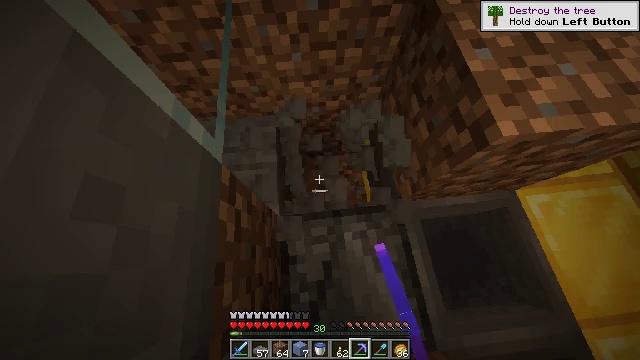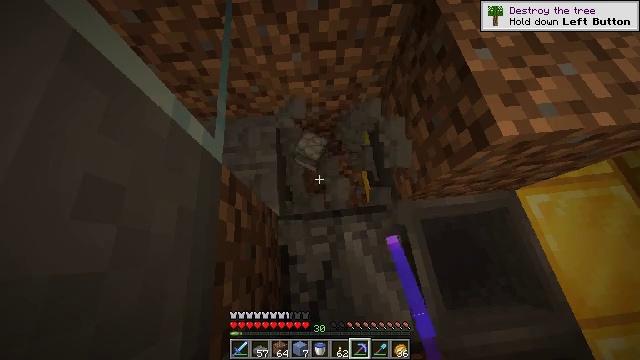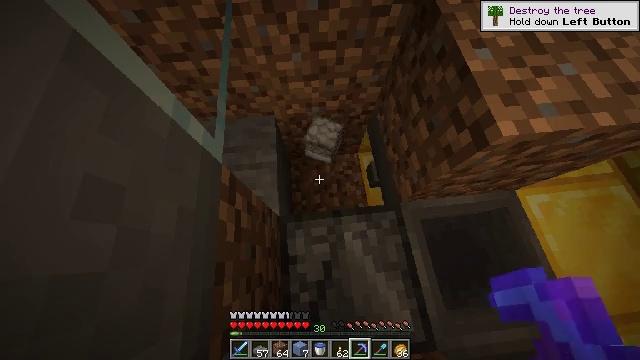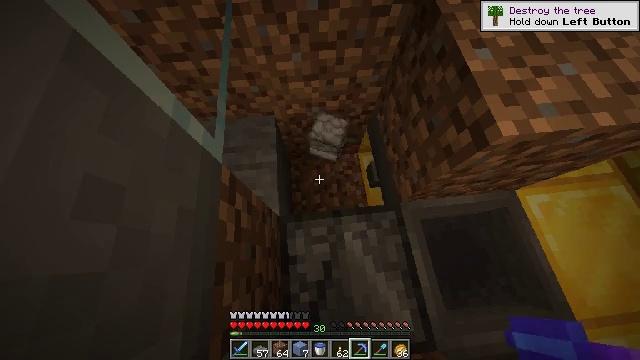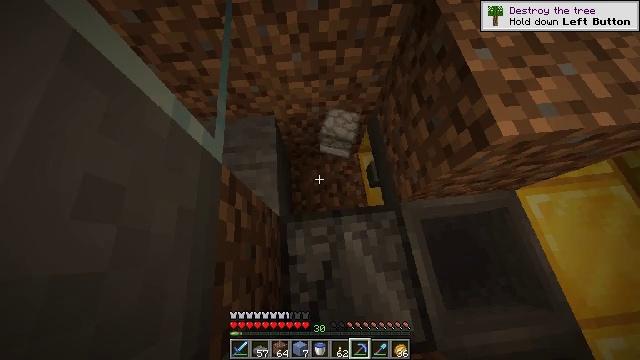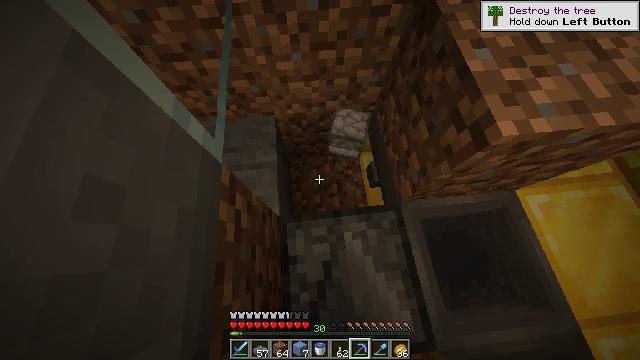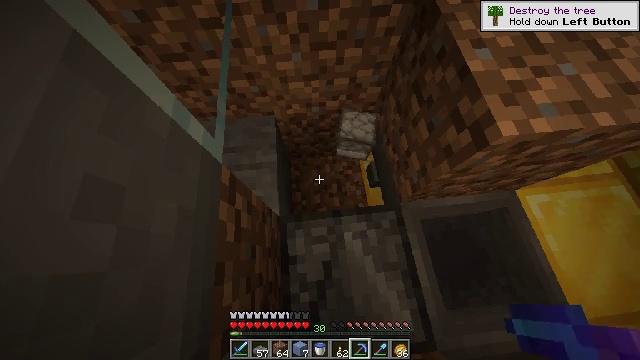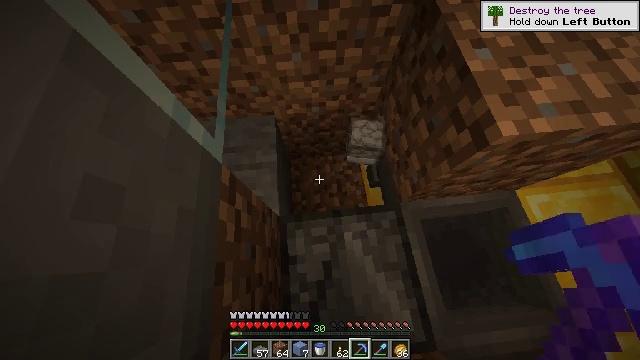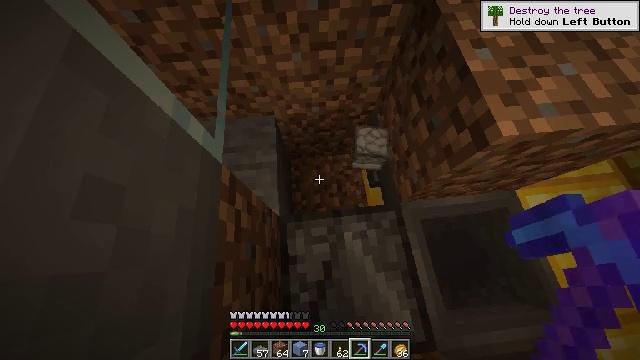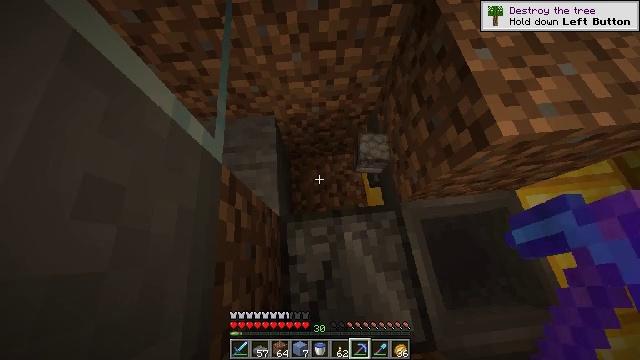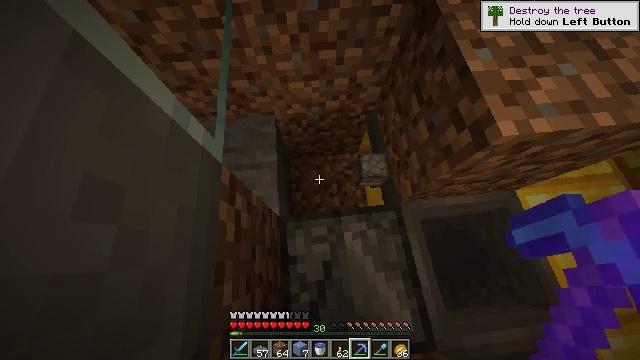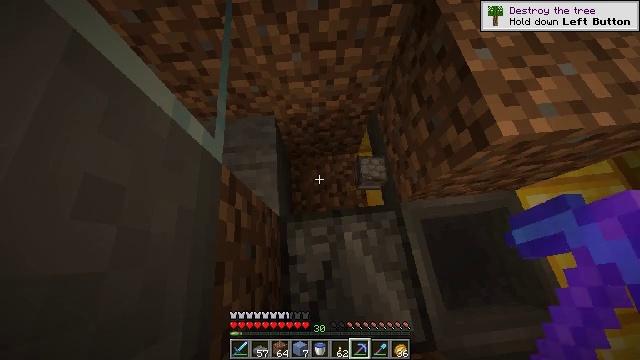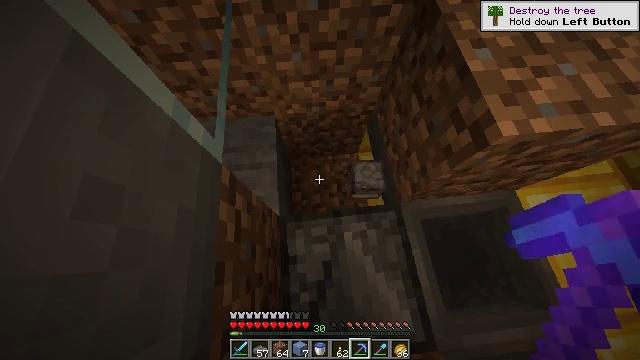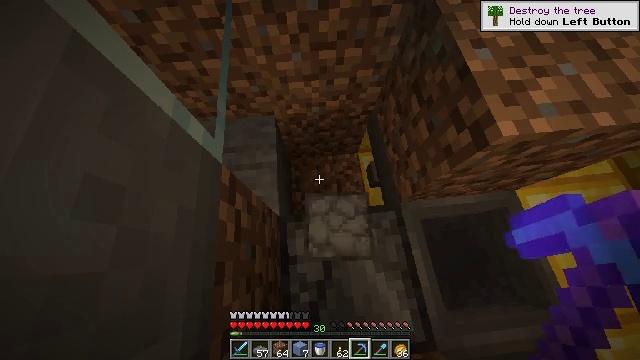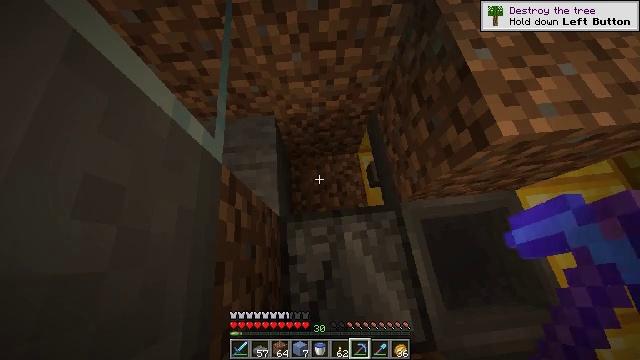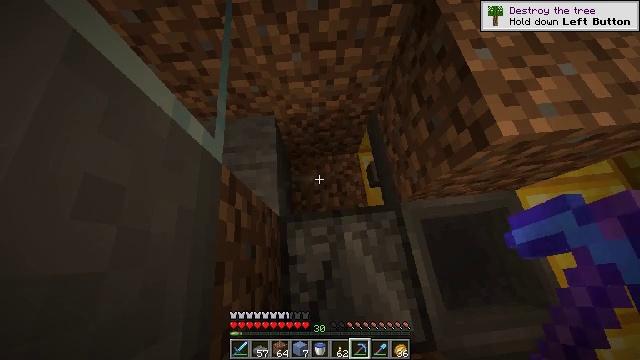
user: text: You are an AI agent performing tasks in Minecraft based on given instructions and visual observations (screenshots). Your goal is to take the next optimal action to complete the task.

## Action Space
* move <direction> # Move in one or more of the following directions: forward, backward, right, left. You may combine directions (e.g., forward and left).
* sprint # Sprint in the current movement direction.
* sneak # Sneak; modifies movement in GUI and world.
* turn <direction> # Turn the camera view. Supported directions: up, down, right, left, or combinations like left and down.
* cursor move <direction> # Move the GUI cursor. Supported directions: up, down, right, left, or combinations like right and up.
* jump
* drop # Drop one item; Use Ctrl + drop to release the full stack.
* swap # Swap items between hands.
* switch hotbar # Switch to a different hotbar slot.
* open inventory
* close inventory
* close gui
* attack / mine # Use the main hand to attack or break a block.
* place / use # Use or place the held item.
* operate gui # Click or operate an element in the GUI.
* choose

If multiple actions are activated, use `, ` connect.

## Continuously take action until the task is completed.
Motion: motion action
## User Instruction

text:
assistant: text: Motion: no_op
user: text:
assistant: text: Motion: no_op
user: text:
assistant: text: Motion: no_op
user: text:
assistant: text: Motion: no_op
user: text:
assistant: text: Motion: no_op
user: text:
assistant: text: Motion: no_op
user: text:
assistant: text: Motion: no_op
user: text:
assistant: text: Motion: no_op
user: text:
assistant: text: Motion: no_op
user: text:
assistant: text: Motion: no_op
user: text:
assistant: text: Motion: no_op
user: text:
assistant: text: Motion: no_op
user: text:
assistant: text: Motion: no_op
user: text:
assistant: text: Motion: no_op
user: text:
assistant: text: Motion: no_op
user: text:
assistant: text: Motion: no_op
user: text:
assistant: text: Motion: no_op
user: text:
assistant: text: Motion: no_op
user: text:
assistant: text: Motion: no_op
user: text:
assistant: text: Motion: no_op
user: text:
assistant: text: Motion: no_op
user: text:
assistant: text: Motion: no_op
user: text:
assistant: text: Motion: open inventory
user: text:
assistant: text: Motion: open inventory
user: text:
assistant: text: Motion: no_op
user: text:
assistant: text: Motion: no_op
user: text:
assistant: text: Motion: cursor move right
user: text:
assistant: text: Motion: cursor move right
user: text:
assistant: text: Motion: cursor move right
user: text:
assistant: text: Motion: cursor move right